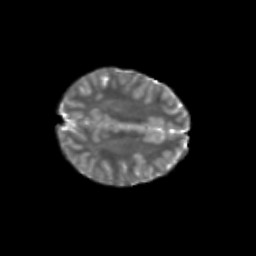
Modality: T2w
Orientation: axial
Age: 8
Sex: male
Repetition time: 9.512 s
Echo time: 0.089 s